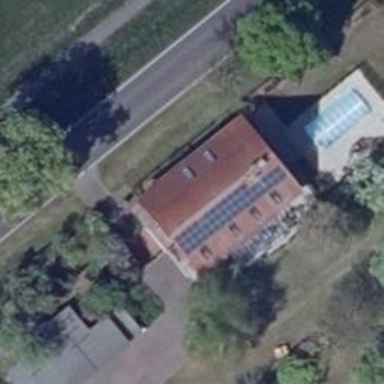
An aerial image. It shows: Small solar photovoltaic panel generator is producing electricity.